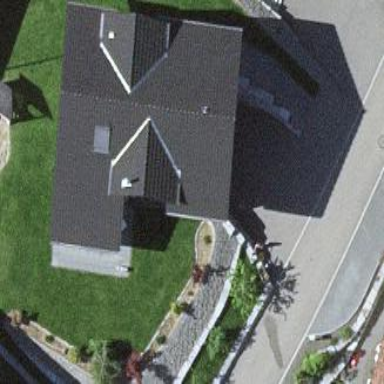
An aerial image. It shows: Simple house.